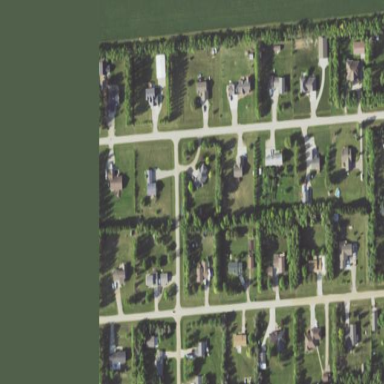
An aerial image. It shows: Rural residential subdivision.